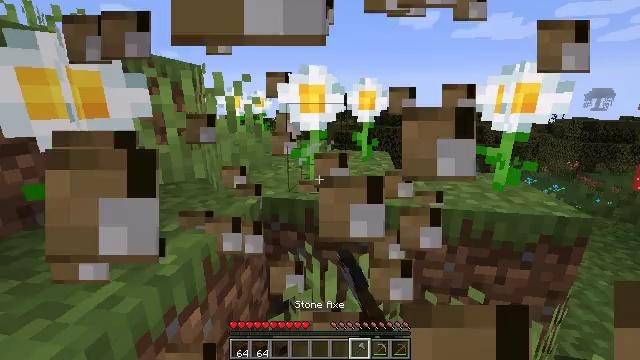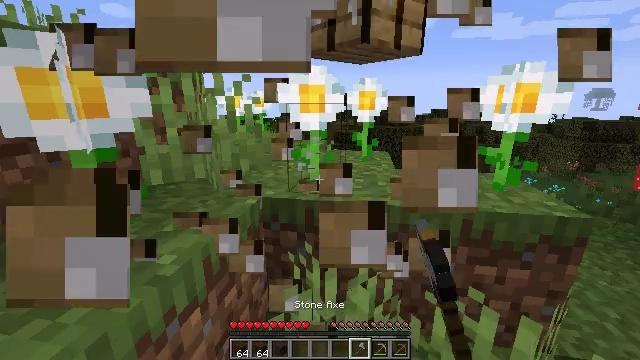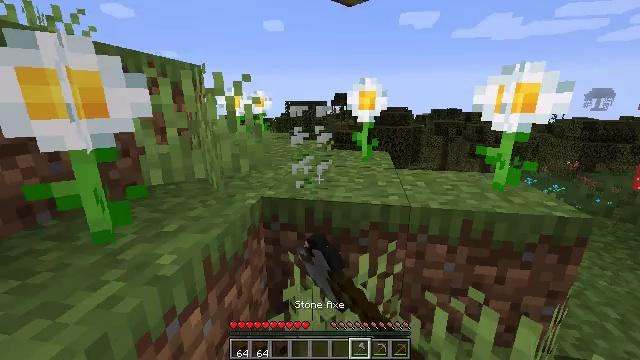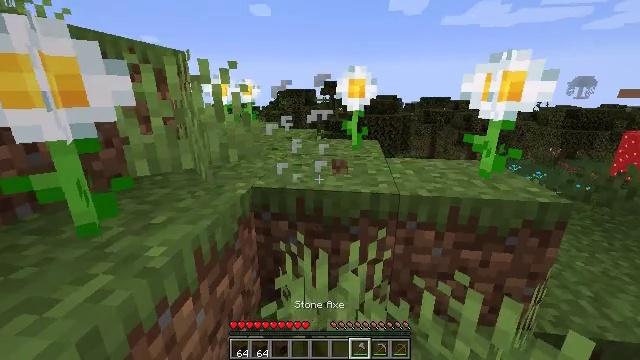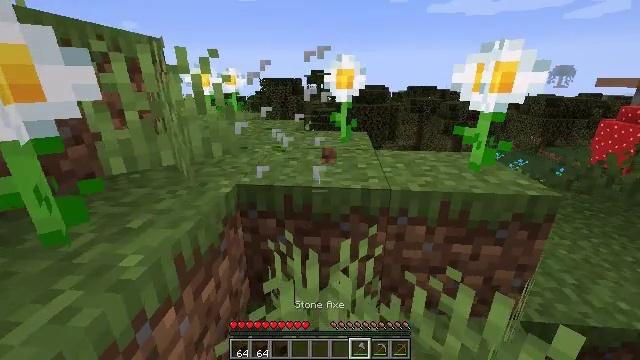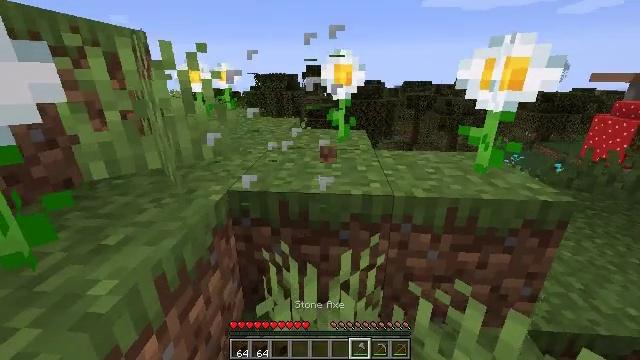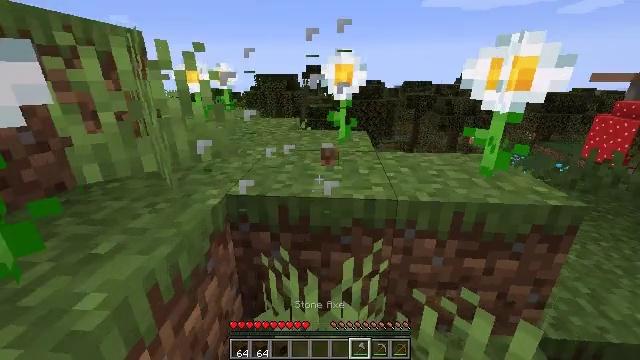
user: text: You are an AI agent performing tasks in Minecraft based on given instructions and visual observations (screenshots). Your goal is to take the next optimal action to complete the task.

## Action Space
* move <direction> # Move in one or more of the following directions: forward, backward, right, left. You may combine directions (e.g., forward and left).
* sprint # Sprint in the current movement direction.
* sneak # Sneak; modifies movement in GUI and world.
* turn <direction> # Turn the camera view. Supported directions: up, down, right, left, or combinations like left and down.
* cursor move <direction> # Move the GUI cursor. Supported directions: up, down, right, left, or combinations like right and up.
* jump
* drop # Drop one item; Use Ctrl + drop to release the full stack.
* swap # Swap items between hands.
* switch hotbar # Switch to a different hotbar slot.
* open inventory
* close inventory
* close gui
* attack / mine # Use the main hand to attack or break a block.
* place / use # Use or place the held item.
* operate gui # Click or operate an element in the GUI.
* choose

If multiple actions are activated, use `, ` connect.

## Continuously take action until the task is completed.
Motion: motion action
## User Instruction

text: Collect oxeye daisy from the ground.
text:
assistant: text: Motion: attack / mine
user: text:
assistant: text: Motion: attack / mine
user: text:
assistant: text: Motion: turn right and down, attack / mine
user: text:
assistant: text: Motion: move forward, turn right and down
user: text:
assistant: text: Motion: move forward
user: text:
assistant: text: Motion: move forward
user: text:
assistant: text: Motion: no_op